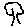
Label: tree